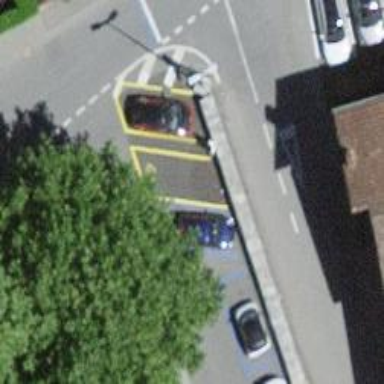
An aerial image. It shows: Charging station.